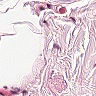
Metastatic tissue present: no